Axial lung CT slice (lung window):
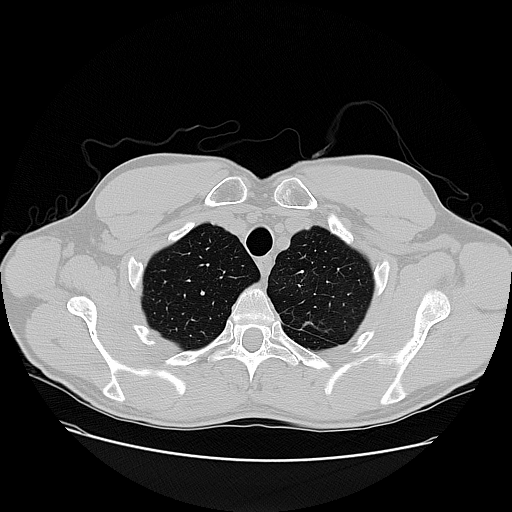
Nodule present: no